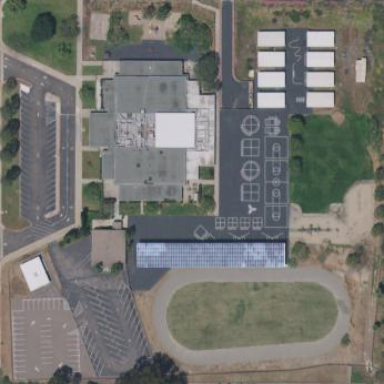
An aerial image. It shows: School.